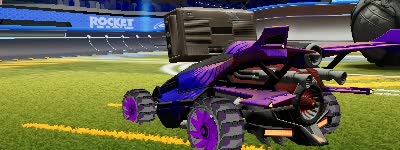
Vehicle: aftershock